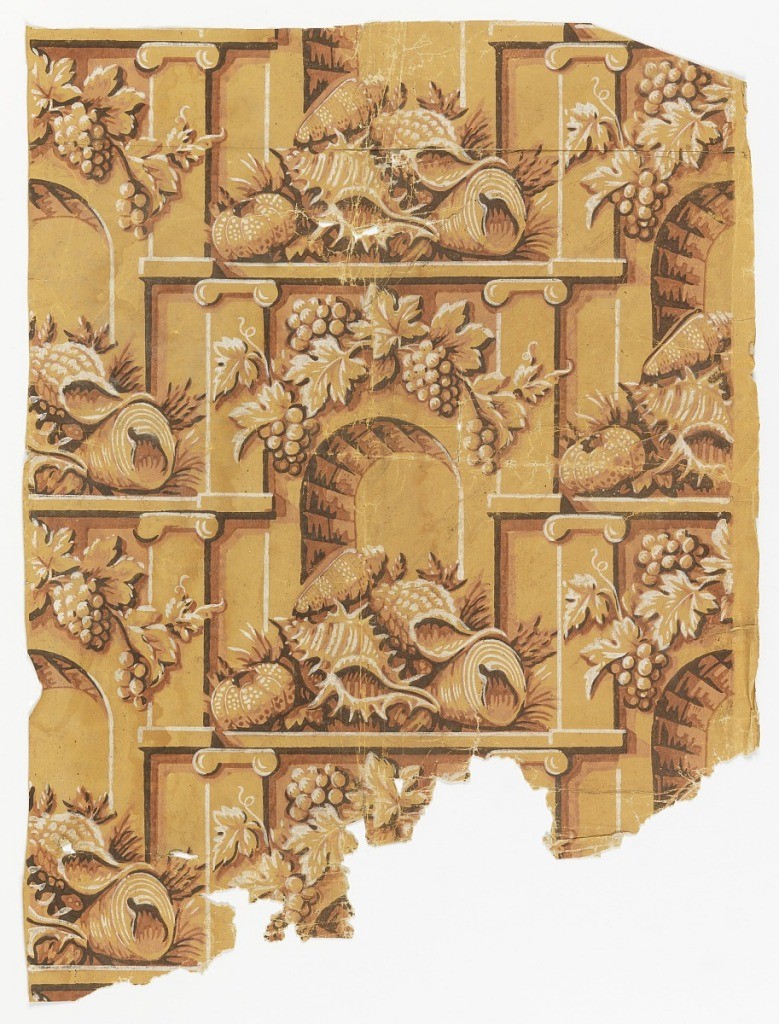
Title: Shells in the Archway
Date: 1796–1810
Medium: Block printed on handmade paper
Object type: Sidewall
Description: Pillar and arch design. A pile of shells sits on a ledge before an arch. The arch is fronted by a pilaster on either side. Bunches of grapes hang from a vine over the arch. The interior shows a brick pattern. Printed in off-white and shades of brown on a yellow ocher ground.